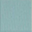
Piece: xx